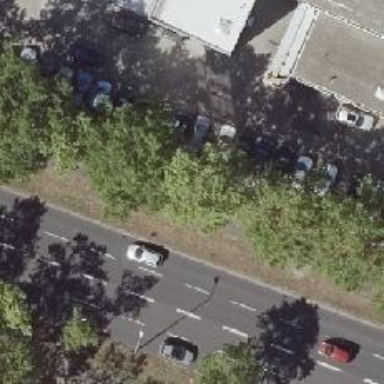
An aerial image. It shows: Avenue lined with trees.